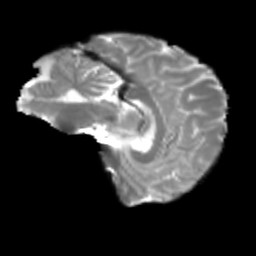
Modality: T2w
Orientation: sagittal
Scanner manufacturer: siemens
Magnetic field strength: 3 T
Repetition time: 4 s
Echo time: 0.0594 s